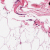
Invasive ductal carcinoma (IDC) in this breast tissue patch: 0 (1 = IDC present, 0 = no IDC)